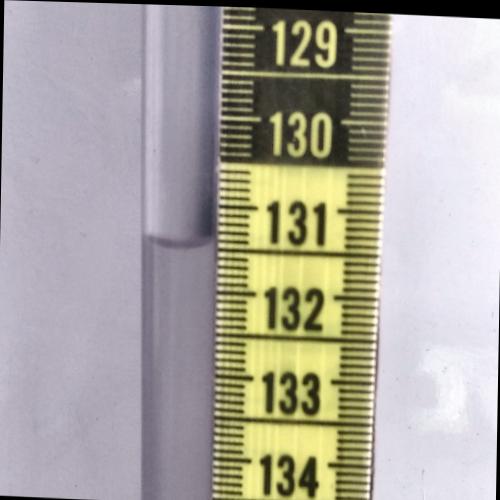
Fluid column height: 131.4 cm